Interaction volume radius: 10 \u00c5
Interaction volume height: 10 \u00c5
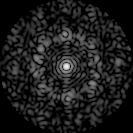
Disorder parameter: 0.8132